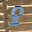
Label: 8